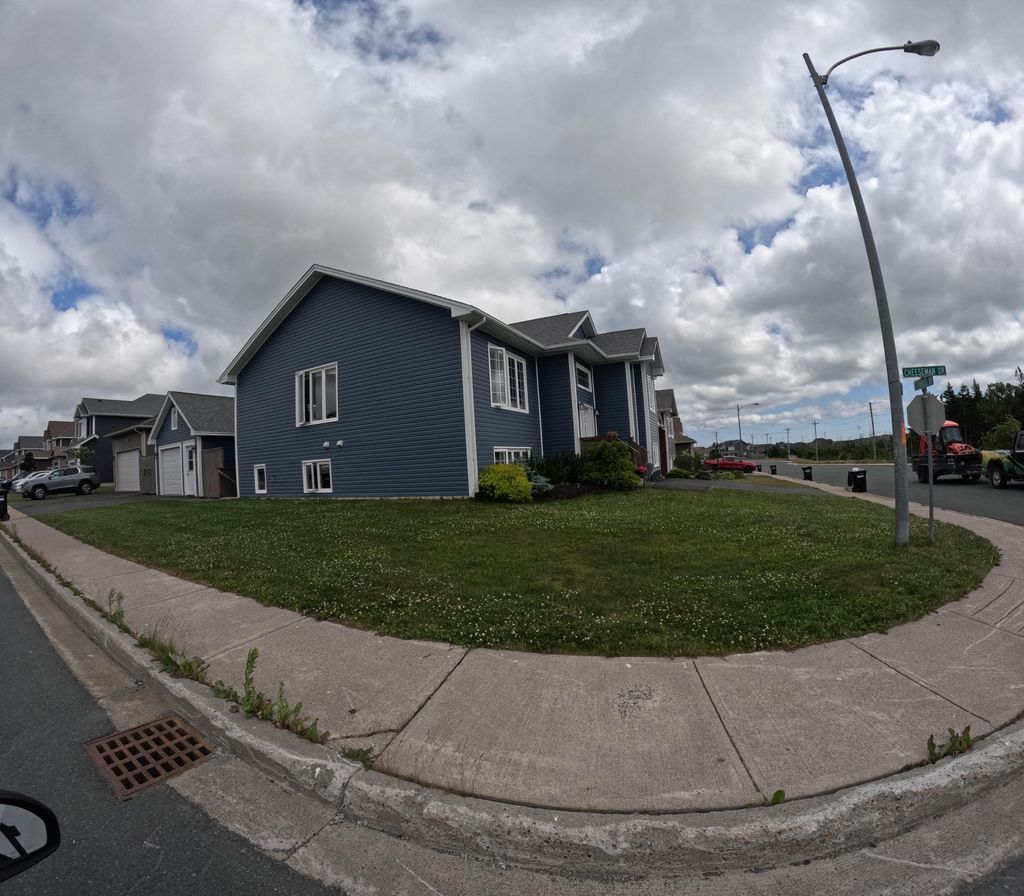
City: st_johns